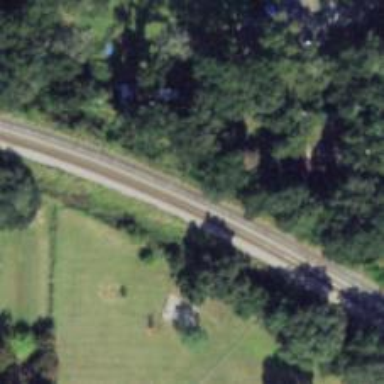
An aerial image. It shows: Railway siding with rails.